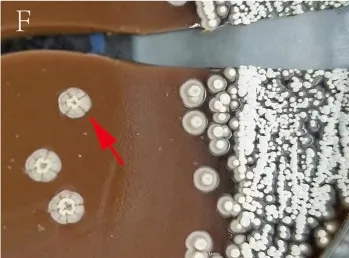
Colonies of Nocardia vulneris cultured for 15 days.
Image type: medical_photograph (skin_photograph)